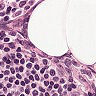
Metastatic tissue present: no